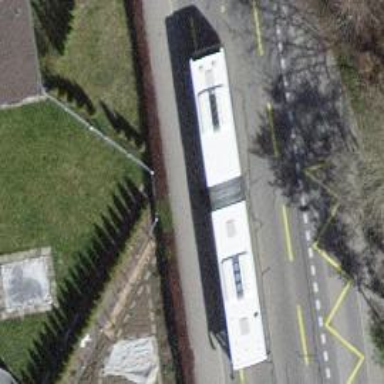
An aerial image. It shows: Bus stop equipped with public transport stop position.